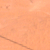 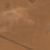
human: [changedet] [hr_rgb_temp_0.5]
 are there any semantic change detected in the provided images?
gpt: Nothing has changed.